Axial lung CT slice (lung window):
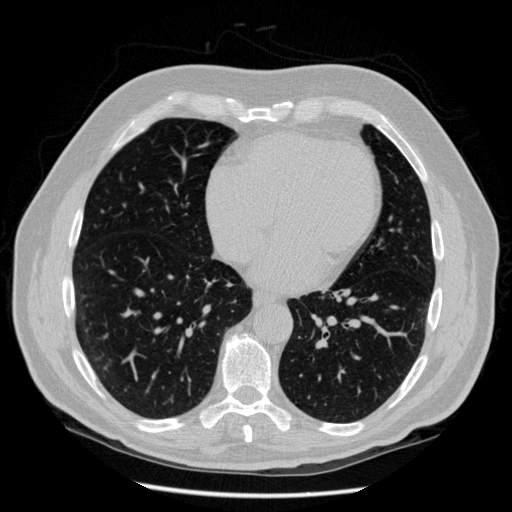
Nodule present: no